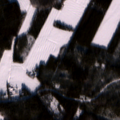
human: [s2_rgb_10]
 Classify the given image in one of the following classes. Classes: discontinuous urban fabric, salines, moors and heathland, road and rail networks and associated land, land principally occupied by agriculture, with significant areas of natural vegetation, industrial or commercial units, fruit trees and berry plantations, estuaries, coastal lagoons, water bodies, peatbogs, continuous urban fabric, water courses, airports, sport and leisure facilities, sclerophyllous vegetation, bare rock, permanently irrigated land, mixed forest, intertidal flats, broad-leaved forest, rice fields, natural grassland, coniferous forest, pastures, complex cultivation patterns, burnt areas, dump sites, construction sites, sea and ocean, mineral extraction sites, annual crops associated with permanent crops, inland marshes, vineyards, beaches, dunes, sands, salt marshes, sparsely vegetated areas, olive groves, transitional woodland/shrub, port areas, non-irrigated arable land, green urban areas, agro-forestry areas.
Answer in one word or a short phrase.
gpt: non-irrigated arable land, coniferous forest, mixed forest